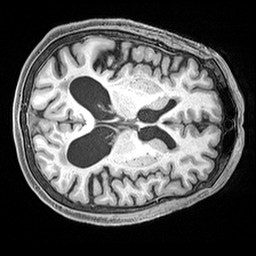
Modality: T1w
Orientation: axial
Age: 72
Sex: male
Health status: healthy
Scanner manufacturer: siemens
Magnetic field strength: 3 T
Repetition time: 2.4 s
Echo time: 0.00217 s